Interaction volume radius: 10 \u00c5
Interaction volume height: 20 \u00c5
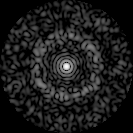
Disorder parameter: 0.8473